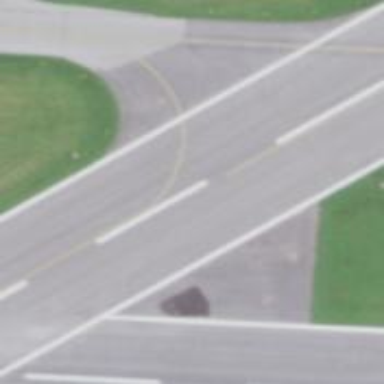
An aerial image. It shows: Asphalt runway at the airport.